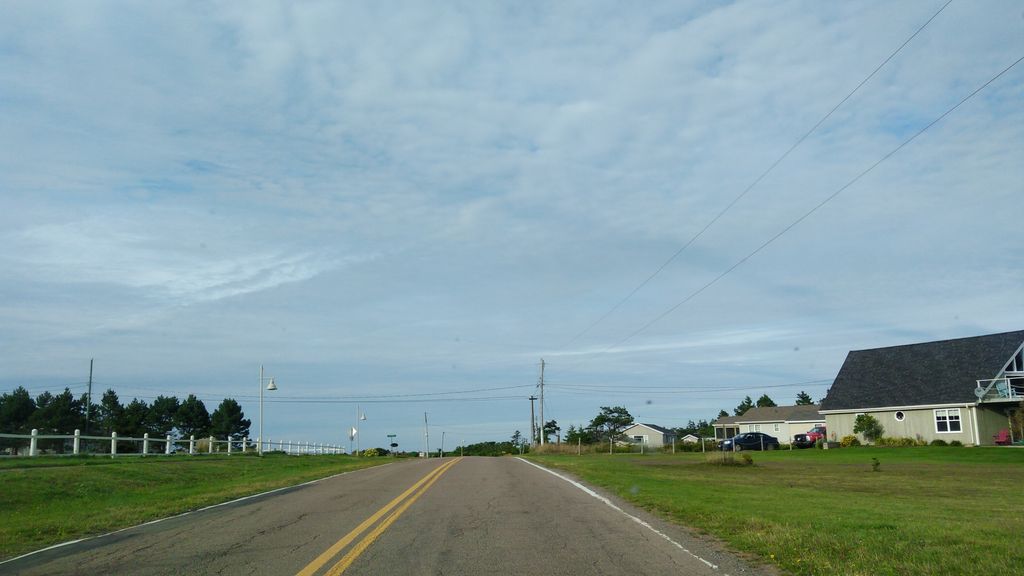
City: charlottetown